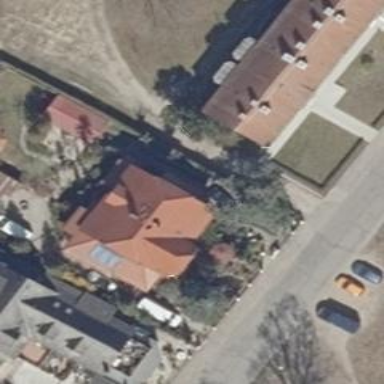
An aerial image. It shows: Residential building with half-hipped roof shape.